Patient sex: M
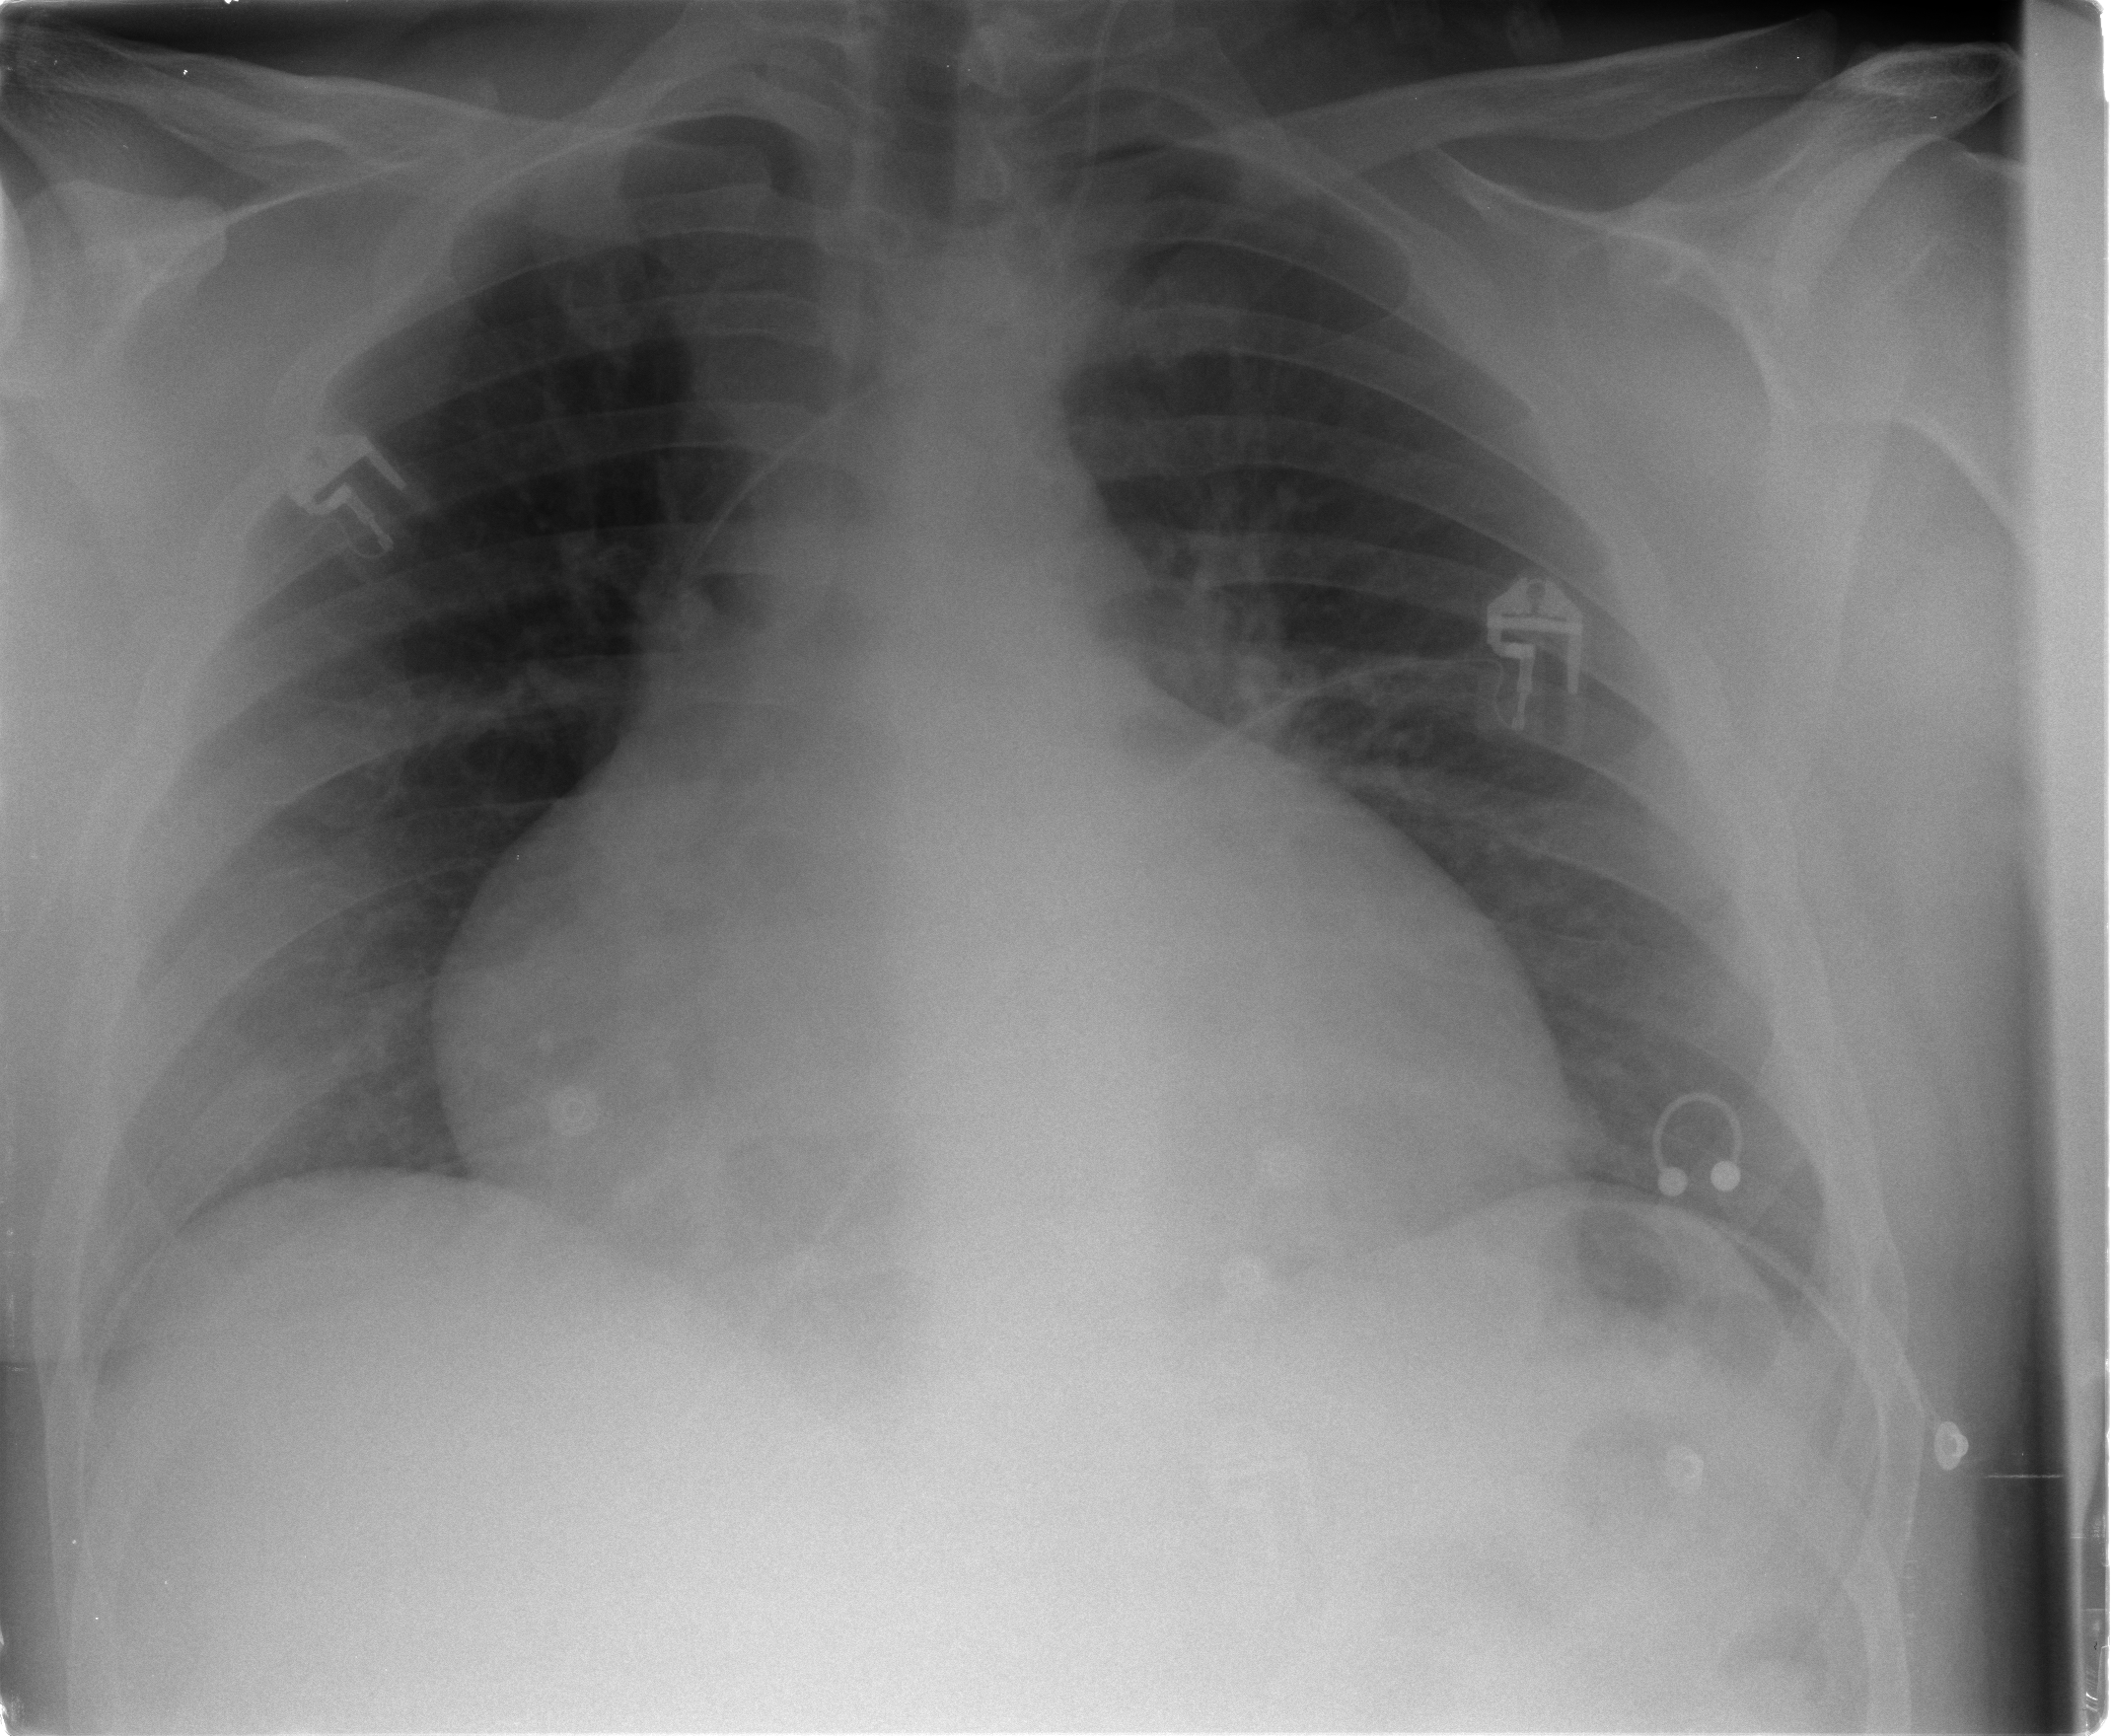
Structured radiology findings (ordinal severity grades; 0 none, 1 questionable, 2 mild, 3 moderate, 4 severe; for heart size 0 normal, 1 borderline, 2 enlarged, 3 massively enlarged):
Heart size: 3
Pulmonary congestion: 1
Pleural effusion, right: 2
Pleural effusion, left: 1
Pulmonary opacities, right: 2
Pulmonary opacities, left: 0
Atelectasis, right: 2
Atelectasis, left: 1